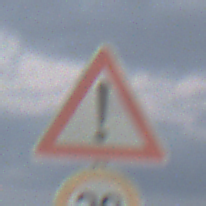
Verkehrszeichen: Gefahrenstelle
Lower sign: Geschwindigkeit30
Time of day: SunriseSunset
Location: Outdoor (Nature)
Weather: PartlyCloudy
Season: NotSpecified
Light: Natural